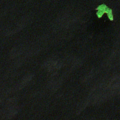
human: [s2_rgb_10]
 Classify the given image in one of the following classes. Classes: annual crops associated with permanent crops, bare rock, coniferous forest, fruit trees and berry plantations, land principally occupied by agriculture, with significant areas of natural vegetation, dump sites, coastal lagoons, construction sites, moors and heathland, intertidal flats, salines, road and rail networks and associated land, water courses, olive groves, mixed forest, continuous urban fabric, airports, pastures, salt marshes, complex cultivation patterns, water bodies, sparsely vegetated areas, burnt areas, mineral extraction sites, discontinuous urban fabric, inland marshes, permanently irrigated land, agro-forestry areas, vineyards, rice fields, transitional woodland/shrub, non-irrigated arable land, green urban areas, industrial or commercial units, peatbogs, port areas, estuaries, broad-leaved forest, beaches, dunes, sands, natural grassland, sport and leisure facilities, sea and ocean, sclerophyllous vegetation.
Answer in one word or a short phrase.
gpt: water bodies